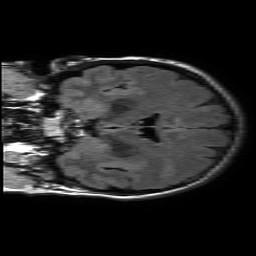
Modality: FLAIR
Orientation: coronal
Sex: female
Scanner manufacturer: philips
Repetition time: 11 s
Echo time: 0.125 s